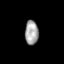
Tissue: skin
Cell type: Epithelial cells
Senescence score: 0.2436
Nuclear area (px): 321
Mean DAPI intensity: 163.234